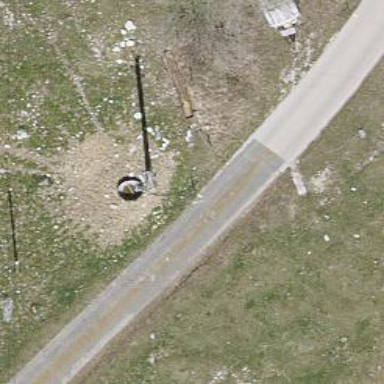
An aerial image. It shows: Minor power line with 3 cables.